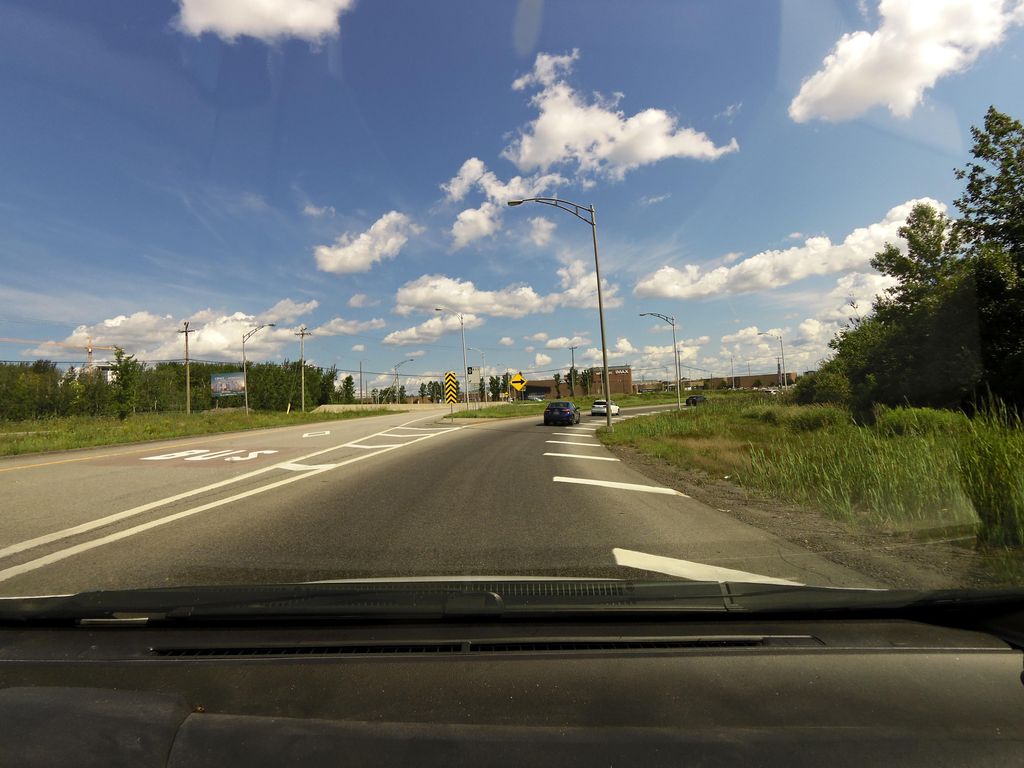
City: quebec_city